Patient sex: M
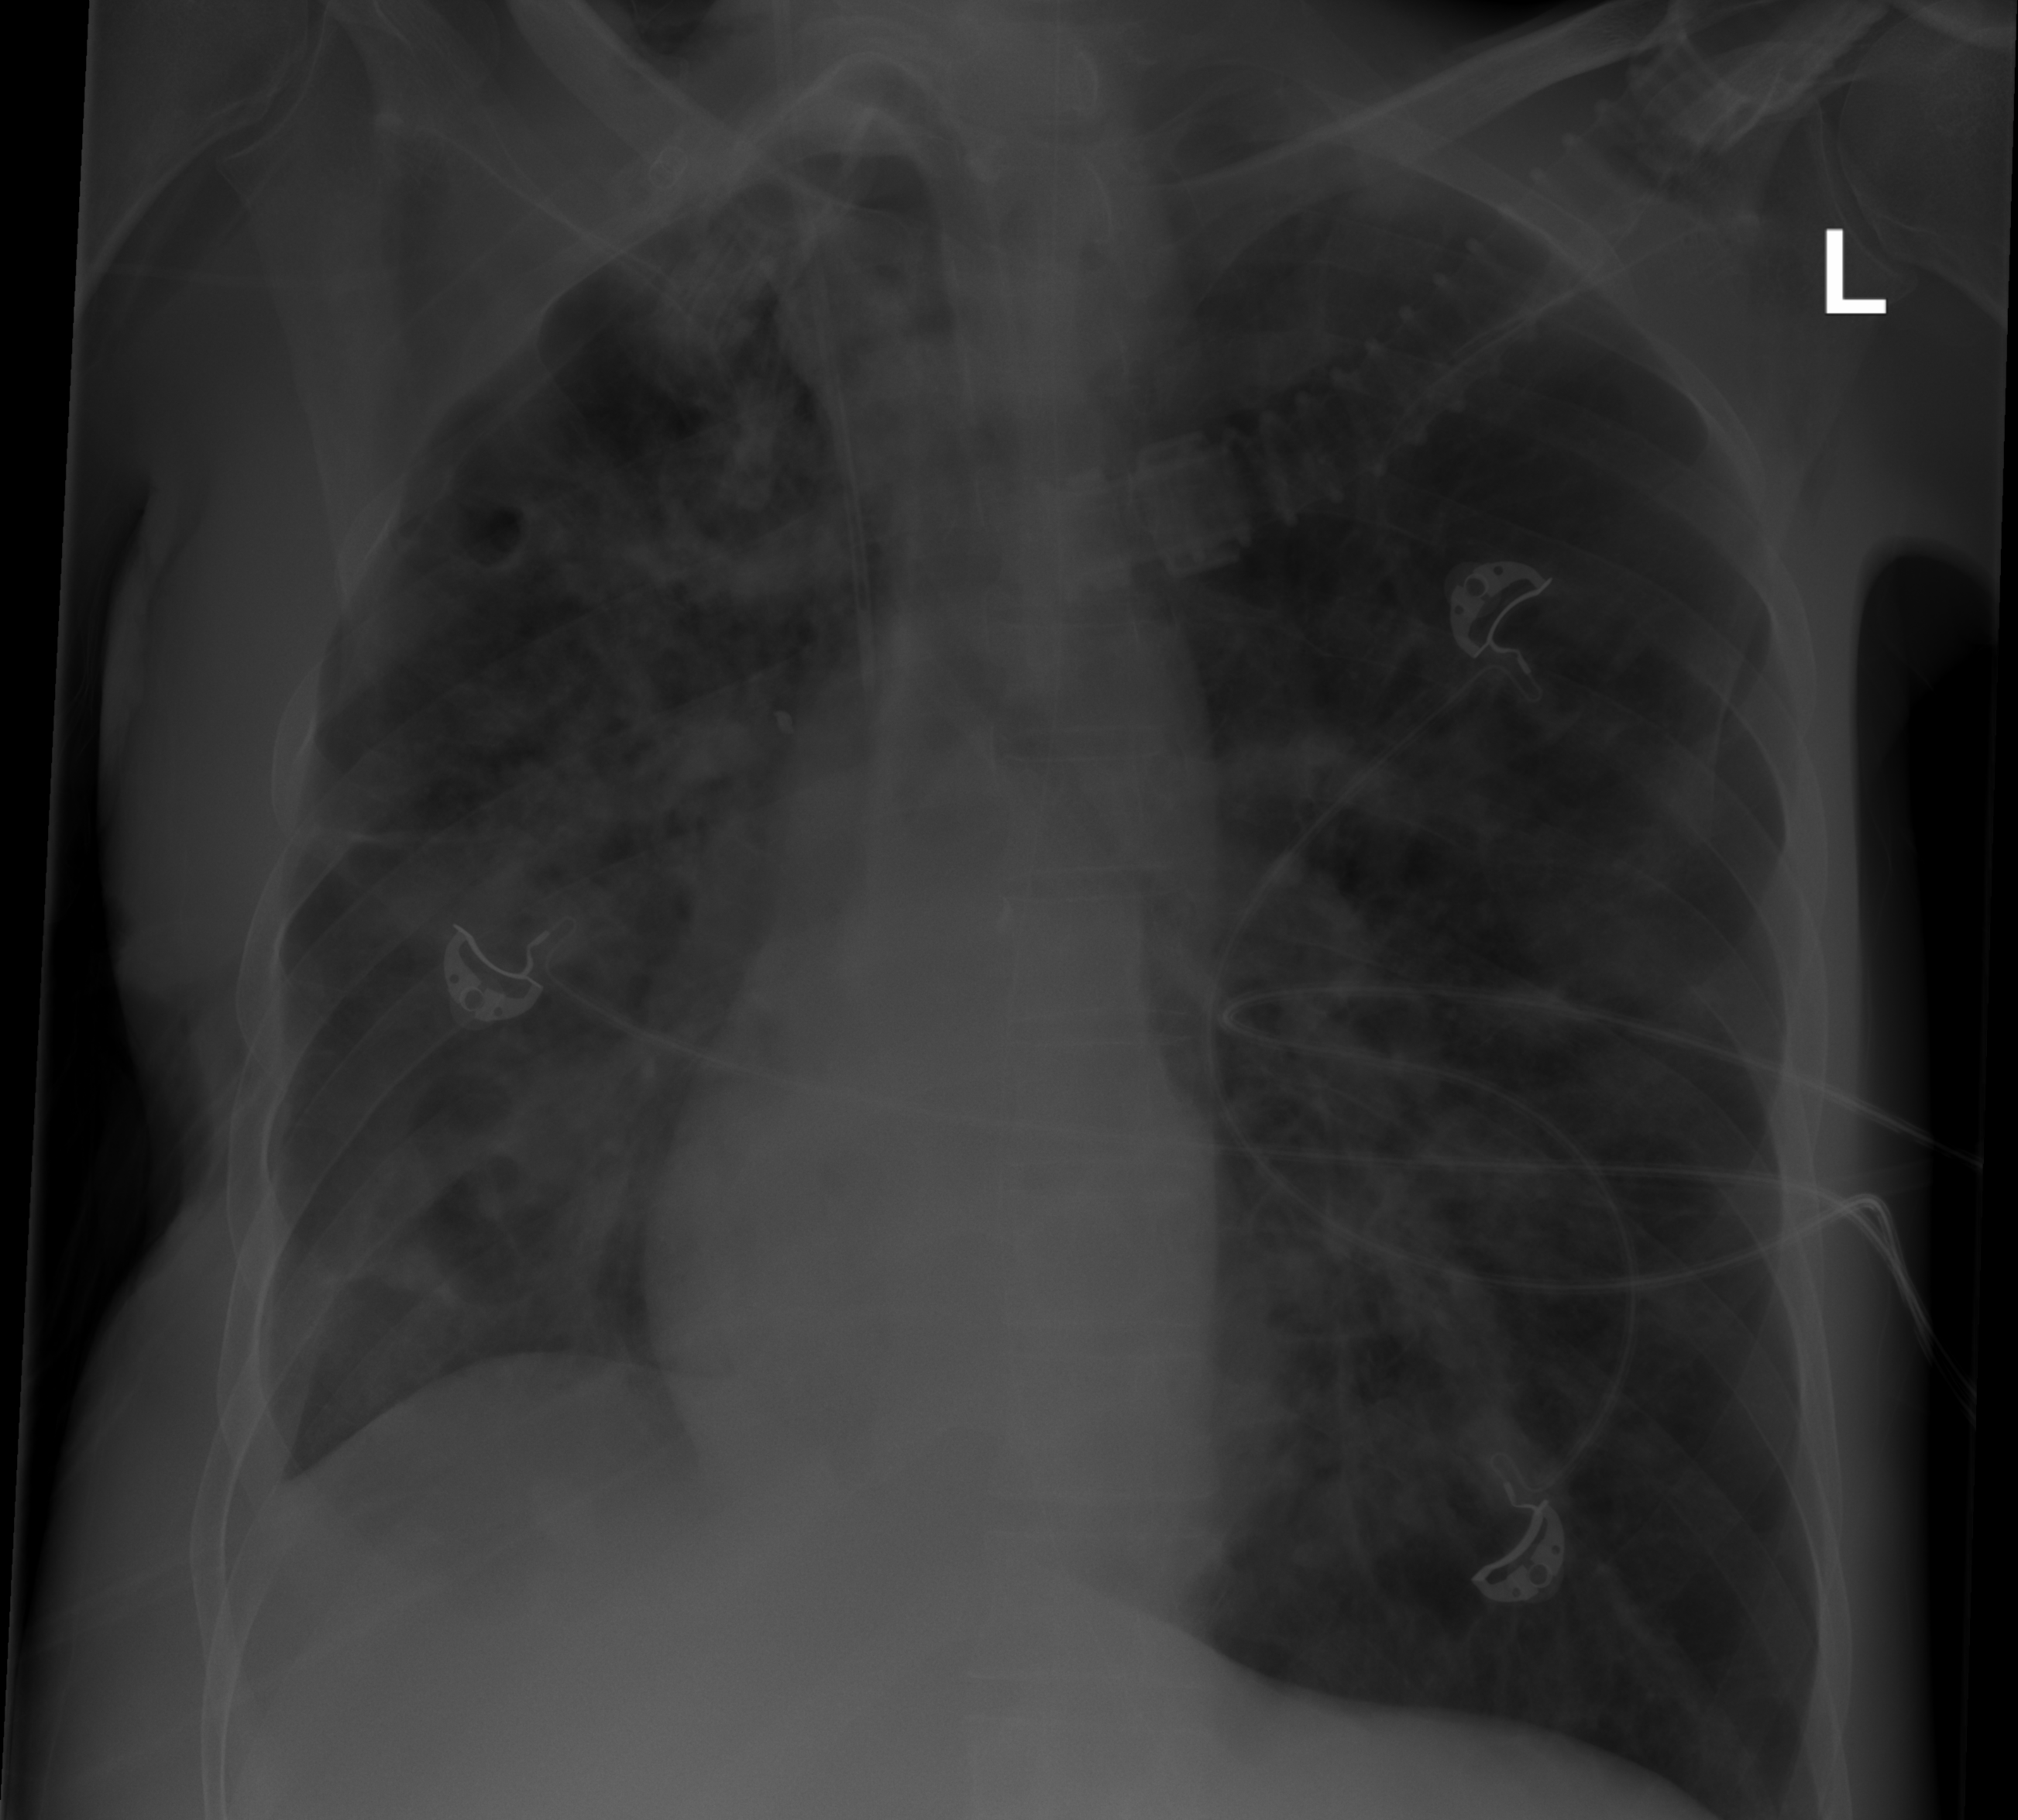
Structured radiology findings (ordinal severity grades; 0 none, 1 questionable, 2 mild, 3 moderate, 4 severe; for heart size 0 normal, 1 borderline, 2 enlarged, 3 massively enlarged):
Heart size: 0
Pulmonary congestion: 0
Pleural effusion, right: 0
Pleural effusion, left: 0
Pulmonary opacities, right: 3
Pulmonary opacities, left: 2
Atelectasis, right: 2
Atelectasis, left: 2